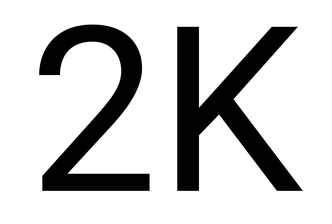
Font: Roboto_Regular